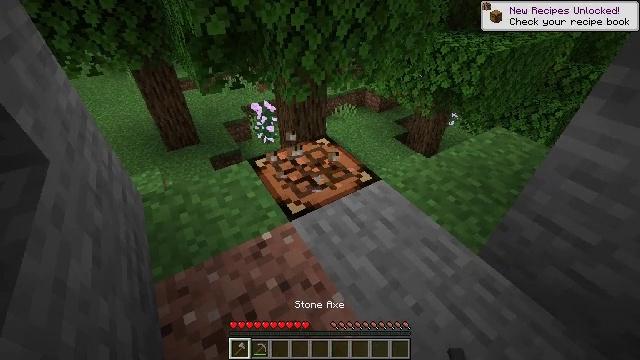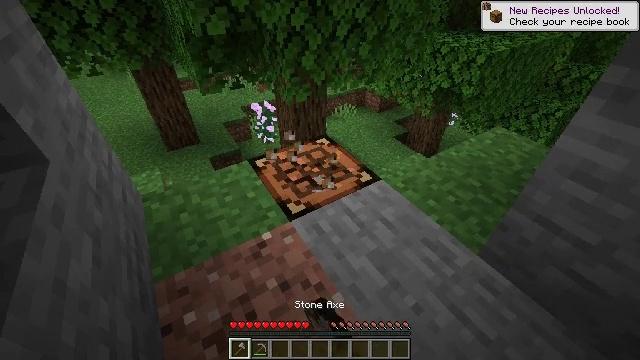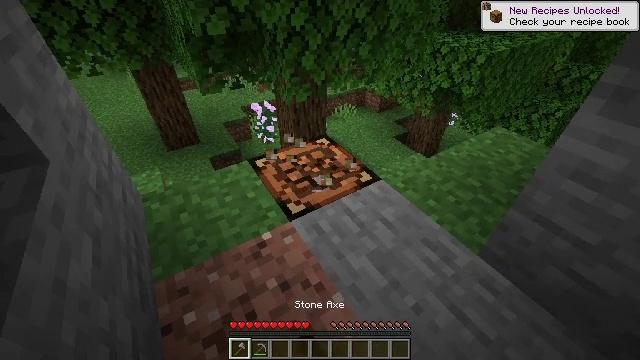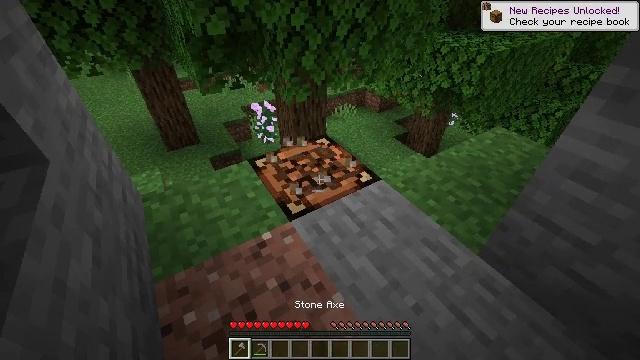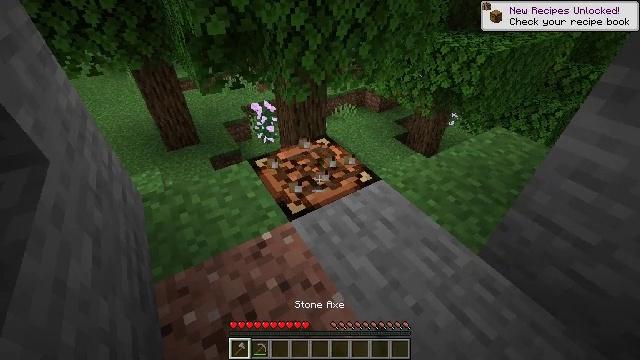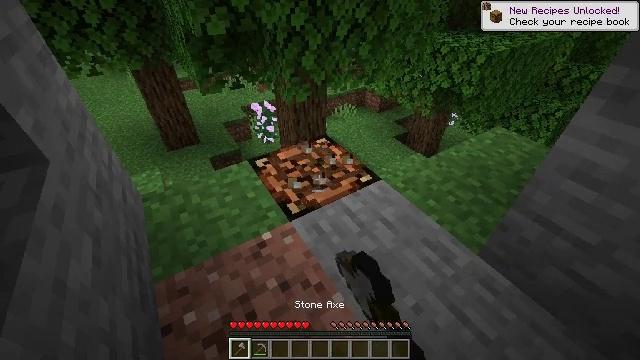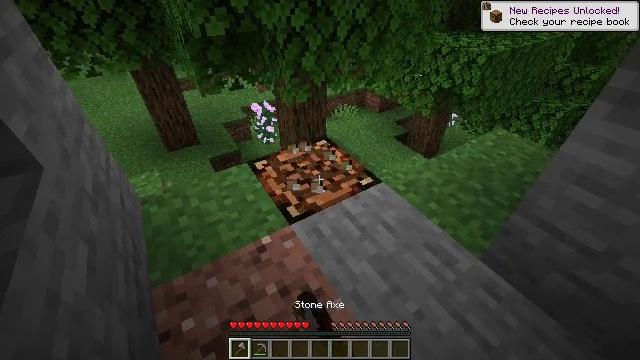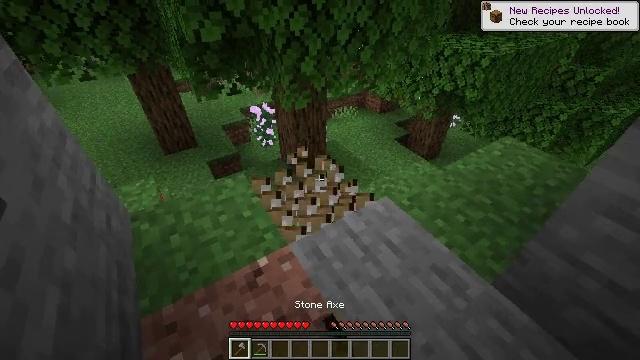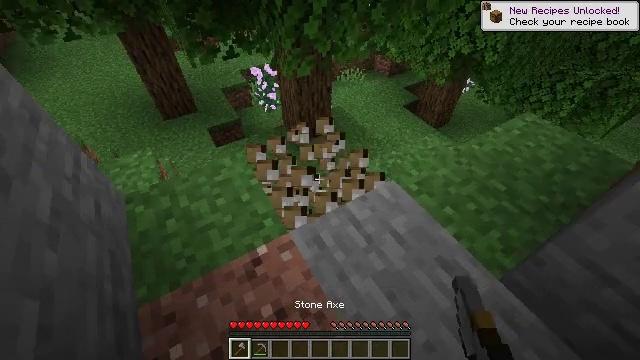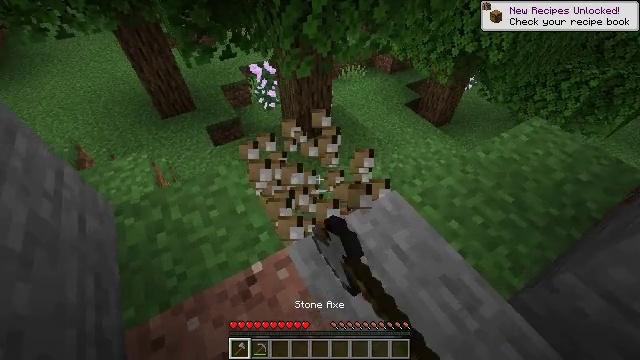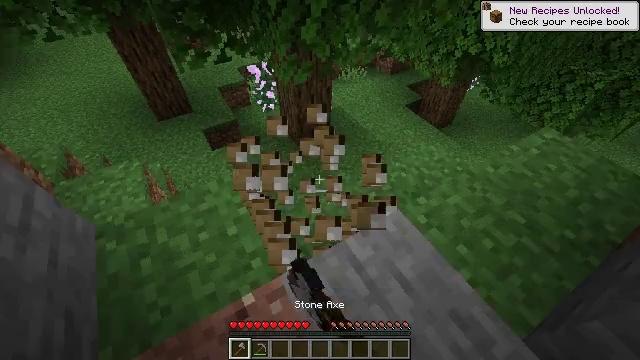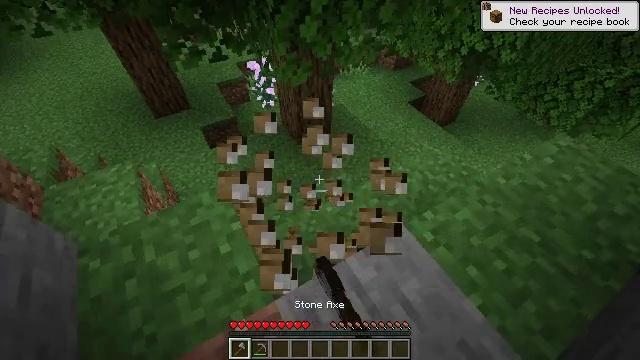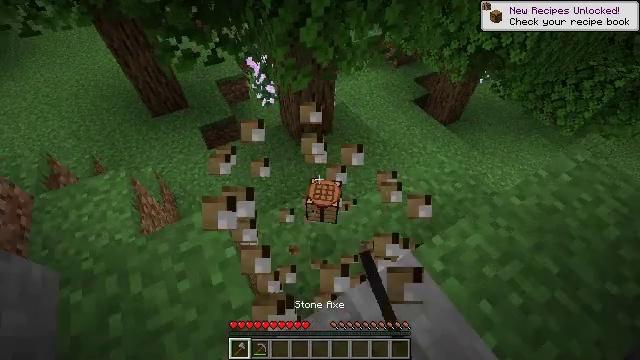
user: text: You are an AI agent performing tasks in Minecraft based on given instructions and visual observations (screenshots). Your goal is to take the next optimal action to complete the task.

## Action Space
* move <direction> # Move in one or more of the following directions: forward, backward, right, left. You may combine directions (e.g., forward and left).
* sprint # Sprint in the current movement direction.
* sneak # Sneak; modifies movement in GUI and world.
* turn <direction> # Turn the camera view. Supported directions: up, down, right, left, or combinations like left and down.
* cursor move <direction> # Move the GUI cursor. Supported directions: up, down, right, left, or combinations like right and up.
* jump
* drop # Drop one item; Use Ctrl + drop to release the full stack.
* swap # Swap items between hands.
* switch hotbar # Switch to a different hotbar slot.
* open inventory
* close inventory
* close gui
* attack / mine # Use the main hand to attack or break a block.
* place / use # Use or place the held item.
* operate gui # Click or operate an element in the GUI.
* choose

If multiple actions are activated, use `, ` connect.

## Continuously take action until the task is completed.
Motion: motion action
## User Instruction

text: Recycle the crafting table.
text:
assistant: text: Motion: attack / mine
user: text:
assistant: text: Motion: attack / mine
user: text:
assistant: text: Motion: attack / mine
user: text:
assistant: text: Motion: attack / mine
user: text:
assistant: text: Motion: attack / mine
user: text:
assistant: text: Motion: move forward, attack / mine
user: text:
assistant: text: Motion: move forward, attack / mine
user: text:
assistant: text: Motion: move forward, turn left and down, attack / mine
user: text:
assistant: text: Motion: move forward, attack / mine
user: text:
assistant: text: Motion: move forward, attack / mine
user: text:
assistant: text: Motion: move forward, turn down, attack / mine
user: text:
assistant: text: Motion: move forward, turn down, attack / mine
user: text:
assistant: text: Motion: no_op